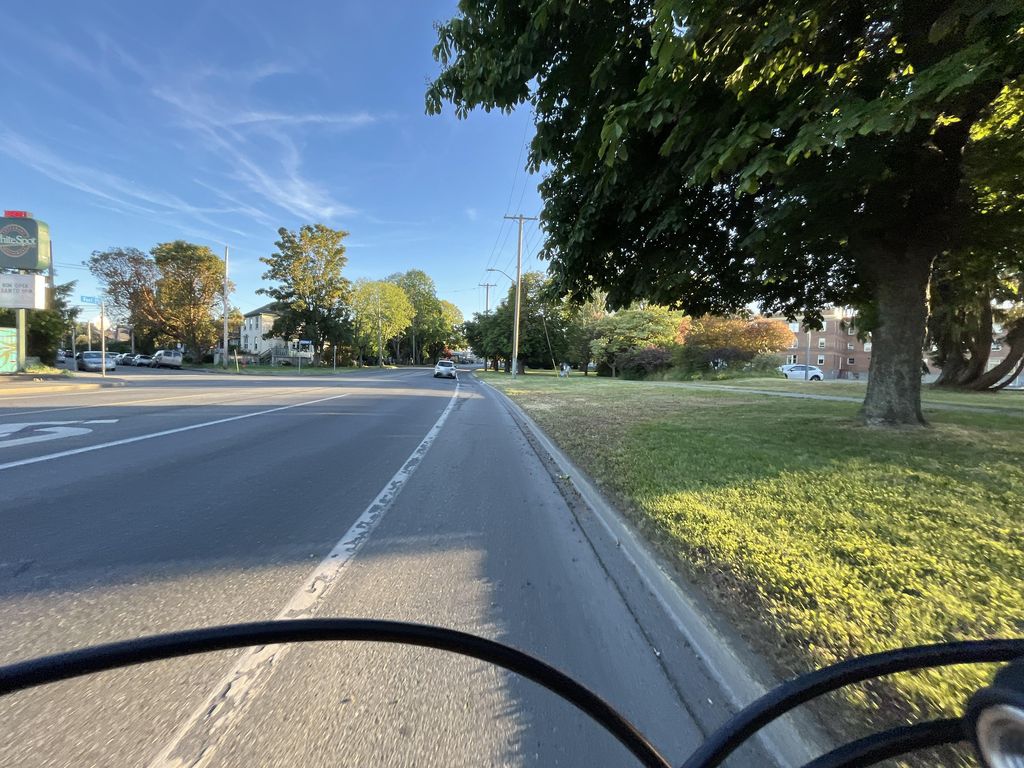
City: victoria